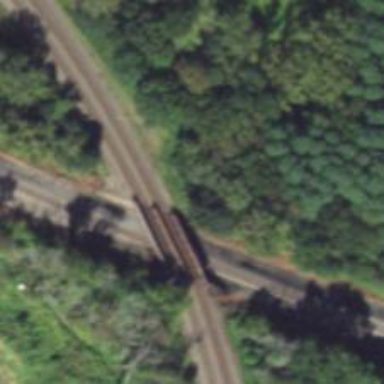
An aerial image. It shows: Railway track.